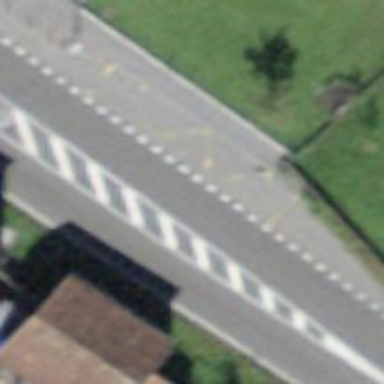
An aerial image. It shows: Bus stop with sheltered platform for public transport.